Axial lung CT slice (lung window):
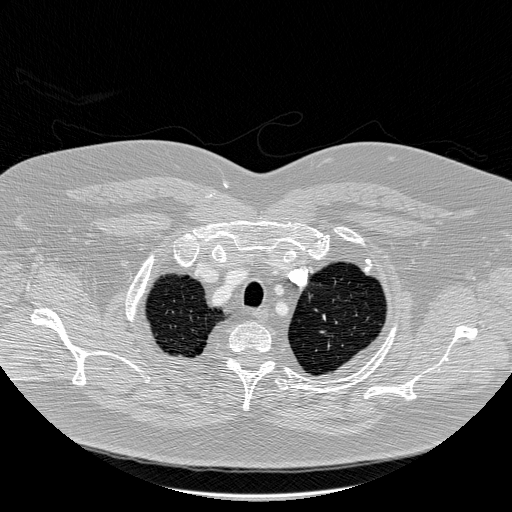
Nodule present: no